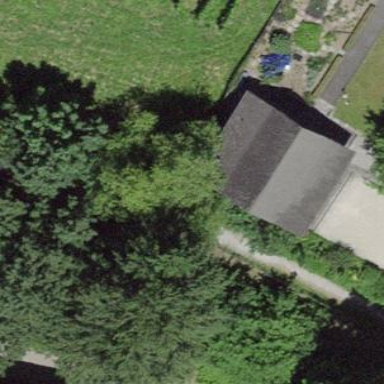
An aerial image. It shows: Rural barn.